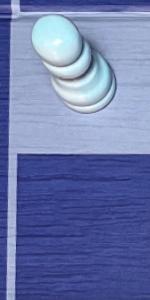
Label: Empty